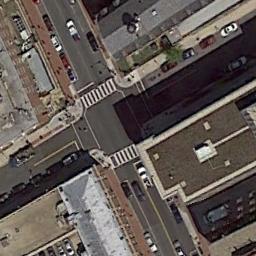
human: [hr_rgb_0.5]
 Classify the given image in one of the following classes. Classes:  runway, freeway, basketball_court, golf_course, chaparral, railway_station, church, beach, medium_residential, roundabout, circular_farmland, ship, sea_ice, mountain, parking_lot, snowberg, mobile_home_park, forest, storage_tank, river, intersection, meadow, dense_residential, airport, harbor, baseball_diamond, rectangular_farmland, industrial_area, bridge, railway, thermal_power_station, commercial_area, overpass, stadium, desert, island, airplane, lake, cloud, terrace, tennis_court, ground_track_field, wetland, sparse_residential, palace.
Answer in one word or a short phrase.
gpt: intersection